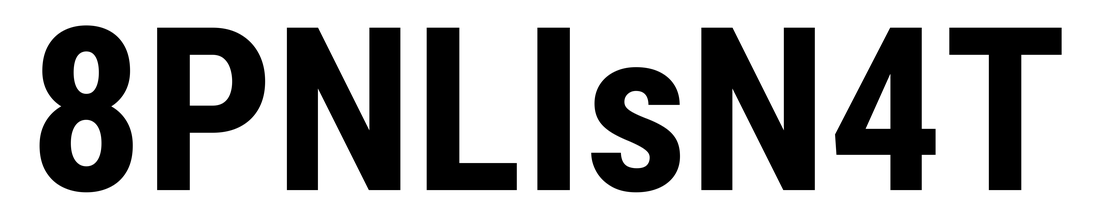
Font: Roboto_Condensed_Bold